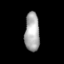
Tissue: skin
Cell type: Epithelial cells
Senescence score: 0.2271
Nuclear area (px): 564
Mean DAPI intensity: 169.222